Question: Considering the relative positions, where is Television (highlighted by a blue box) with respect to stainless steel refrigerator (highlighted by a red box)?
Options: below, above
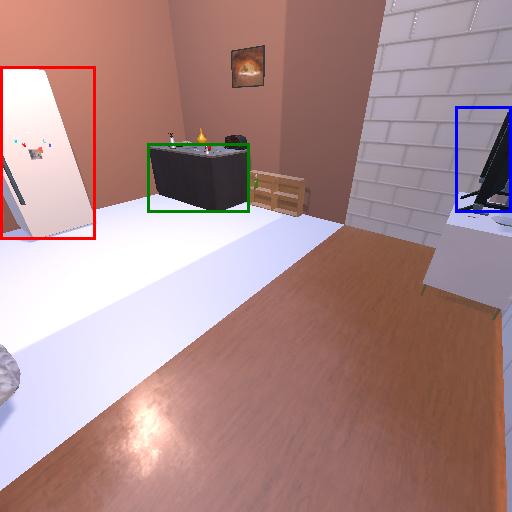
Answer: below